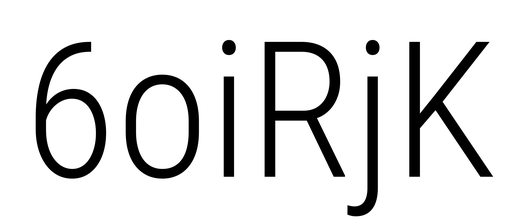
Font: Roboto_Condensed_Light